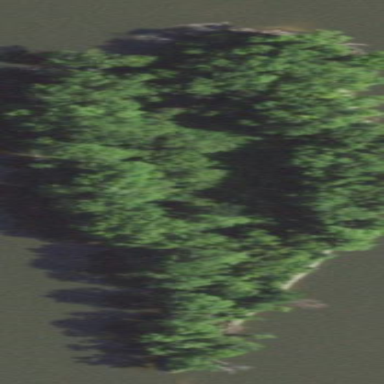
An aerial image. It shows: Deciduous broadleaved woodland.